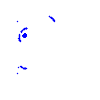
Particle: pion